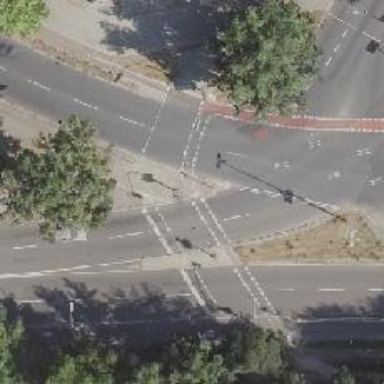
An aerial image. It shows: Cycleway with asphalt surface. There is crossing with traffic signals and island for crossing.